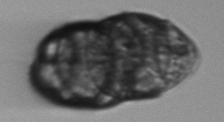
Label: Margalefidinium